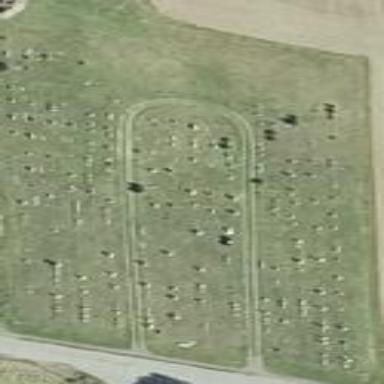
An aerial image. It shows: Graveyard.